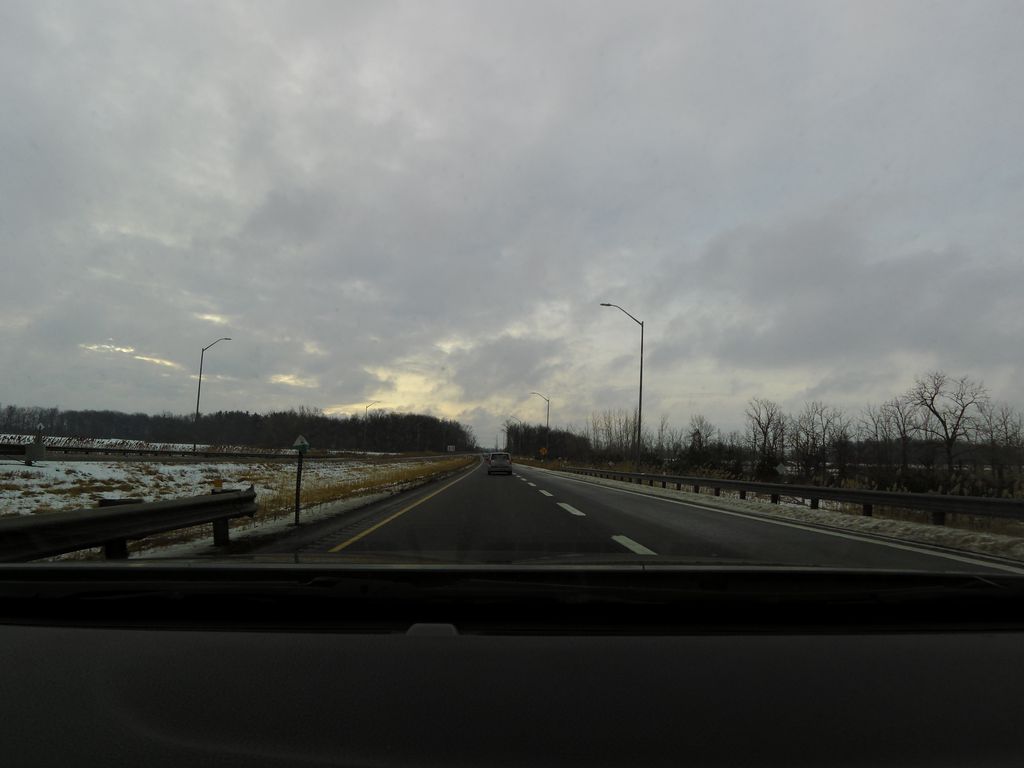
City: hamilton